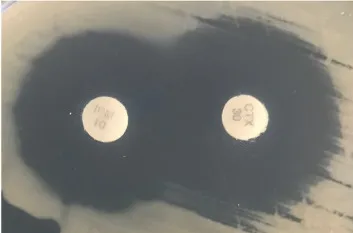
Isolate 1A was cultured in the presence of an imipenem disk (left) placed adjacent to a cefotaxime disk (right).
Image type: medical_photograph (skin_photograph)